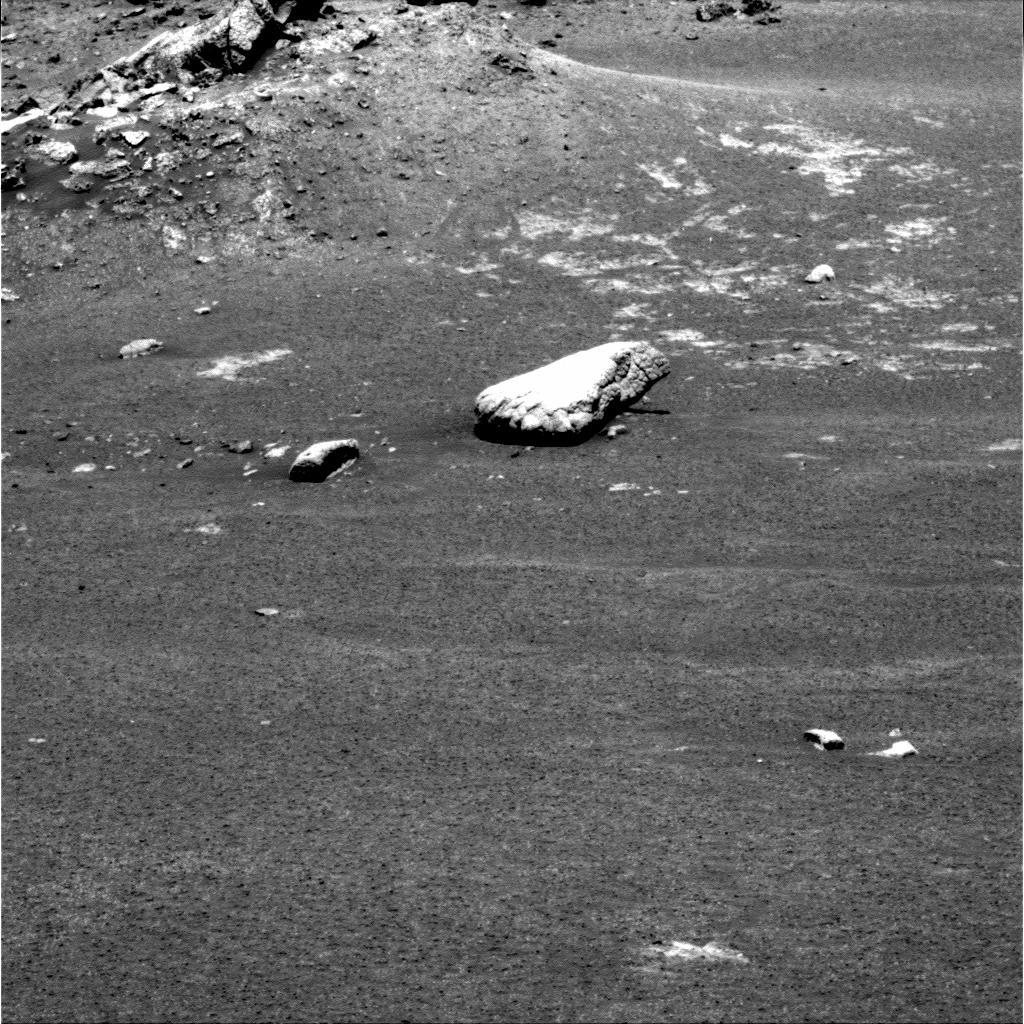
Terrain classes present: Bedrock, Gravel / Sand / Soil, Rock, Shadow